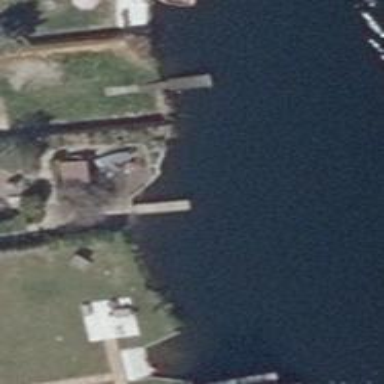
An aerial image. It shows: Man-made pier.